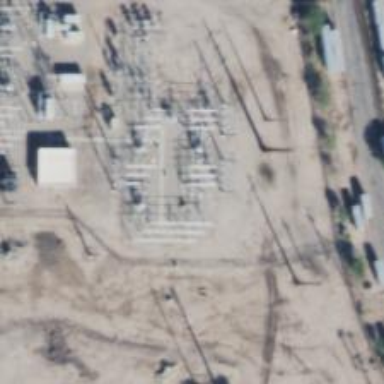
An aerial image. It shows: Switch used for power control.